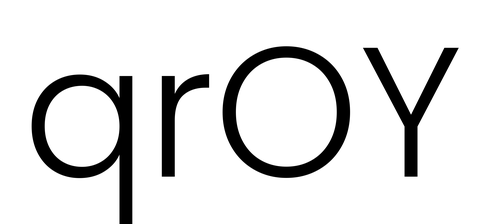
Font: Poppins-Light